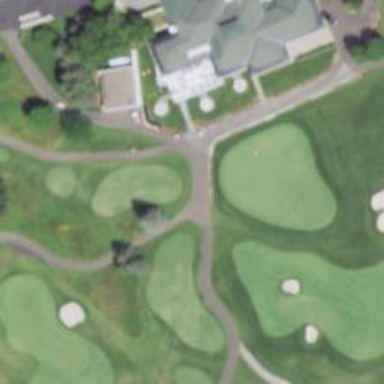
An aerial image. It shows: Path for both roads and golfers.